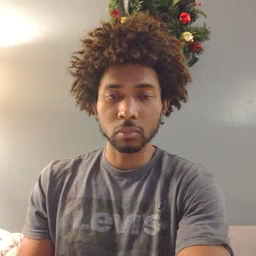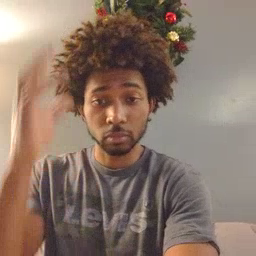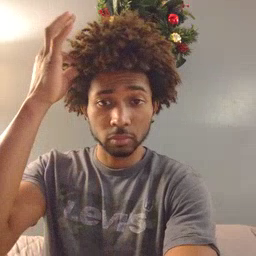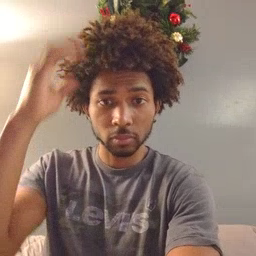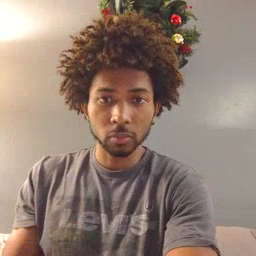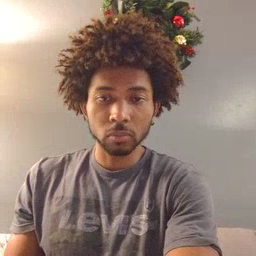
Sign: hair